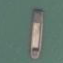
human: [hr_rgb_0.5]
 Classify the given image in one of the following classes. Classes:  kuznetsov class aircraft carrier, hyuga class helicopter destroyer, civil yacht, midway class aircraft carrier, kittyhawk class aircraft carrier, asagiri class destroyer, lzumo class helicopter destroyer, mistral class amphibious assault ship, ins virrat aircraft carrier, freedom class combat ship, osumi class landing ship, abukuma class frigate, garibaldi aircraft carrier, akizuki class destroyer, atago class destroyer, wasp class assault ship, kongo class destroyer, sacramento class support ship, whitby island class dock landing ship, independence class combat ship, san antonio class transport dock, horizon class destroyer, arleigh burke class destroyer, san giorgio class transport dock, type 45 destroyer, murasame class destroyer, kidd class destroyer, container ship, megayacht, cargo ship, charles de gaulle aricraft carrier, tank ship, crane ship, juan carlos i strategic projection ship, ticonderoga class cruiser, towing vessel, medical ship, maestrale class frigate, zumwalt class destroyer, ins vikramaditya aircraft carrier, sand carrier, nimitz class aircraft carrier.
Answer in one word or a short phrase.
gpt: Sand carrier